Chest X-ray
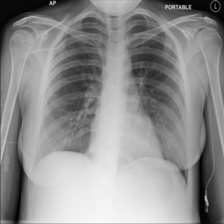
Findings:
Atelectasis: negative
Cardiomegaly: negative
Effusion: negative
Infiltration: negative
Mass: negative
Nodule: negative
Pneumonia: negative
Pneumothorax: negative
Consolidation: negative
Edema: negative
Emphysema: negative
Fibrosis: negative
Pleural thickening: negative
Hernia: negative